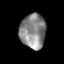
Tissue: prostate
Cell type: Fibroblasts
Senescence score: 0.3325
Nuclear area (px): 871
Mean DAPI intensity: 135.544